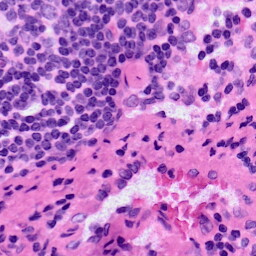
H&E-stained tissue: LymphNode